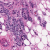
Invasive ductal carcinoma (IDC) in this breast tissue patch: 1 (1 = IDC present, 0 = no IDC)